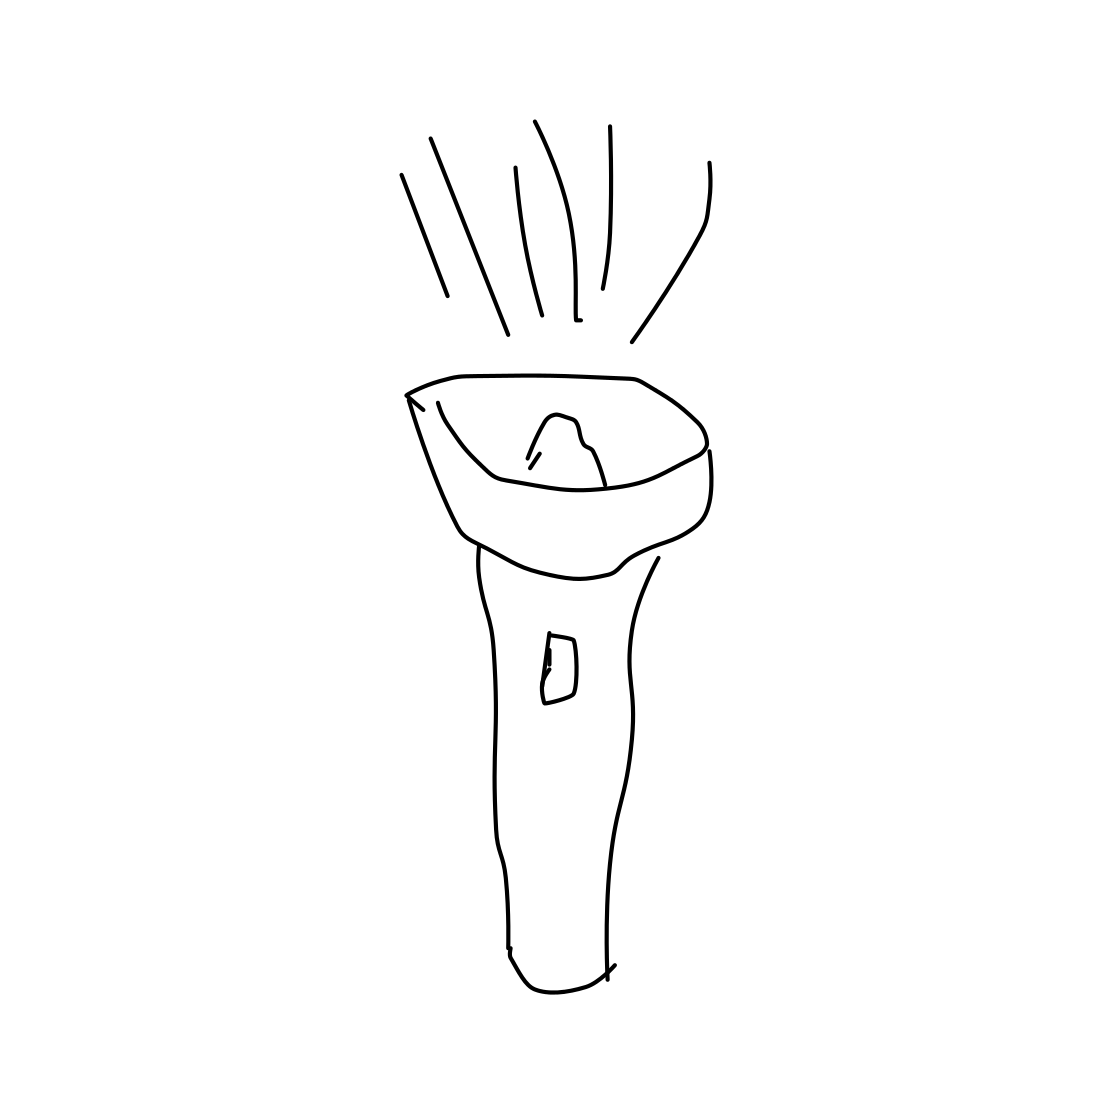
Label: flashlight